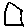
Label: house